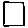
Label: square